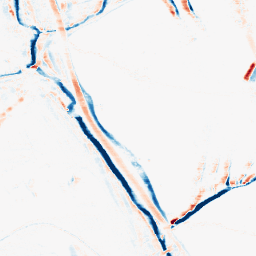
Category: morphological
Decomposition family: morphological_rect
Decomposition parameters: operation: average
width: 10
height: 3
Upsampling method: bilinear
Upsampling parameters: scale: 8
Upsampling scale: 8